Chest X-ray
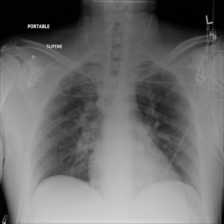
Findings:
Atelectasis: negative
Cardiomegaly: negative
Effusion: negative
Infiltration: negative
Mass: negative
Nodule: negative
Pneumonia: negative
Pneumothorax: negative
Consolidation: negative
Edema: negative
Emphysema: negative
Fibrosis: negative
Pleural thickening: negative
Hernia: negative